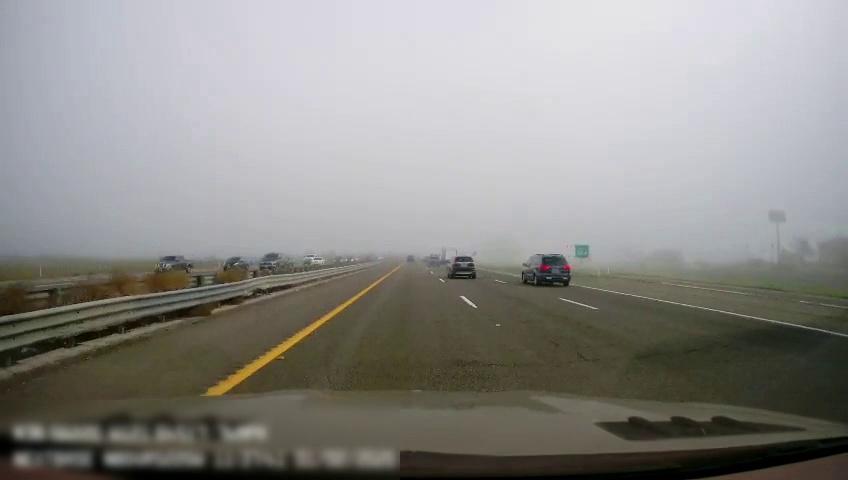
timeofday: Day
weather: Cloudy
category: Drivable Space
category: Drivable Space
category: Vehicles | Truck
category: Vehicles | Car
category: Vehicles | Truck
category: Vehicles | Truck
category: Vehicles | Car
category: Vehicles | Other LV
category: Vehicles | Truck
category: Vehicles | Van
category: Vehicles | SUV
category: Lanes | Current Lane
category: Lanes | Current Lane
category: Lanes | Alternate Lane
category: Lanes | Alternate Lane
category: Lanes | Alternate Lane
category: Lanes | Alternate Lane
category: Lanes | Opposite Lane
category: Lanes | Opposite Lane
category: Traffic | Signs